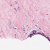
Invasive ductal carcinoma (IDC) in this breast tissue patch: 0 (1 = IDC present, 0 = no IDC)